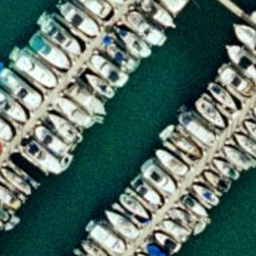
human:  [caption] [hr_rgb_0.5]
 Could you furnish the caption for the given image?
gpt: Lots of boats docked at the harbor and the water is blue .

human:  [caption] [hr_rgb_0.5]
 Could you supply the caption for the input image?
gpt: Many boats docked in lines at the harbor and the water is blue .

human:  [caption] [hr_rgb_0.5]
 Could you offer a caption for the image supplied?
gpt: Lots of boats docked in lines at the harbor .

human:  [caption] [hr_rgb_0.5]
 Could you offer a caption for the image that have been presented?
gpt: Many boats docked neatly at the harbor and just a few positions are free .

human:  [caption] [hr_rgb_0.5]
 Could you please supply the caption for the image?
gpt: Lots of boats docked in lines at the harbor and the boats are closed to each other .